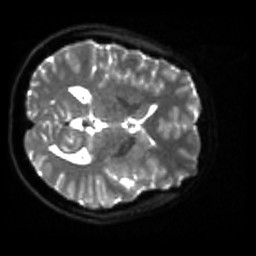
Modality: sbref
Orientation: axial
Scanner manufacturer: siemens
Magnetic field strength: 3 T
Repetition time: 4 s
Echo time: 0.0594 s